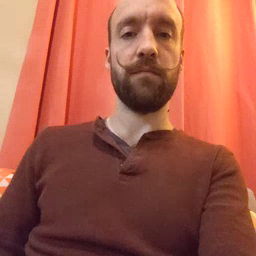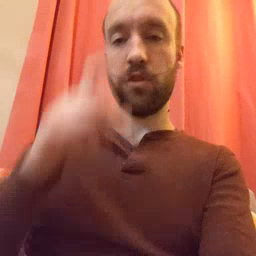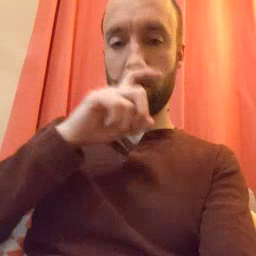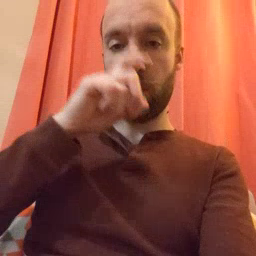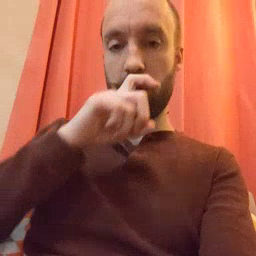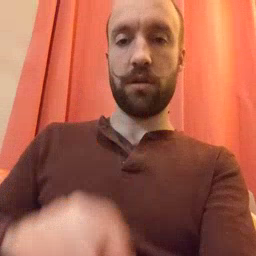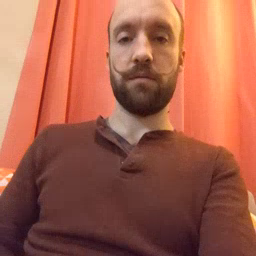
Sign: doll